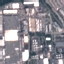
Land use / land cover class: Industrial